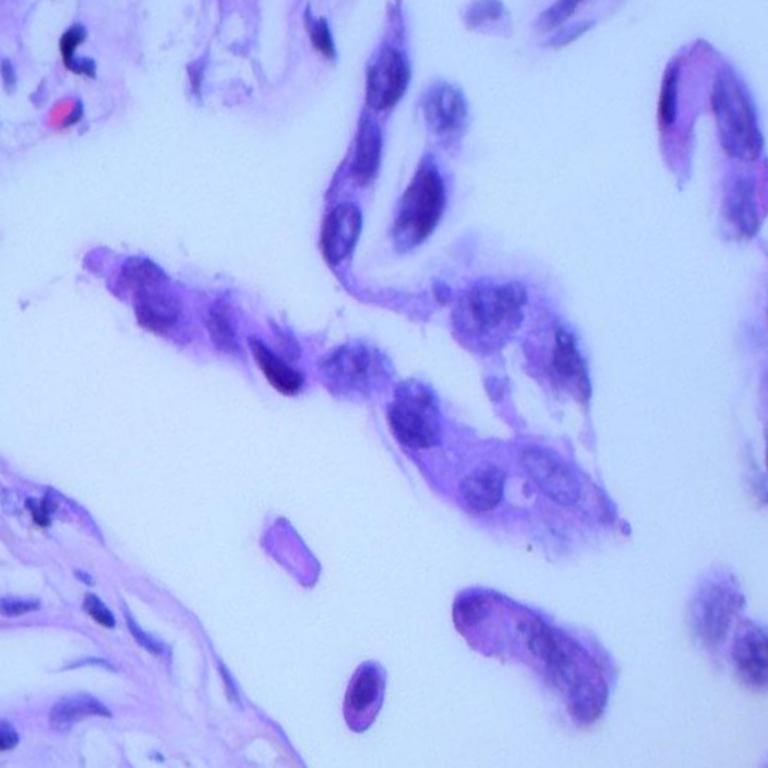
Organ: lung
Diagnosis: adenocarcinomas